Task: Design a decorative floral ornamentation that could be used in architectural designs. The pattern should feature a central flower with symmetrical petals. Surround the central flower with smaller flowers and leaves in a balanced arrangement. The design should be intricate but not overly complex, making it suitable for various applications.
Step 1464:
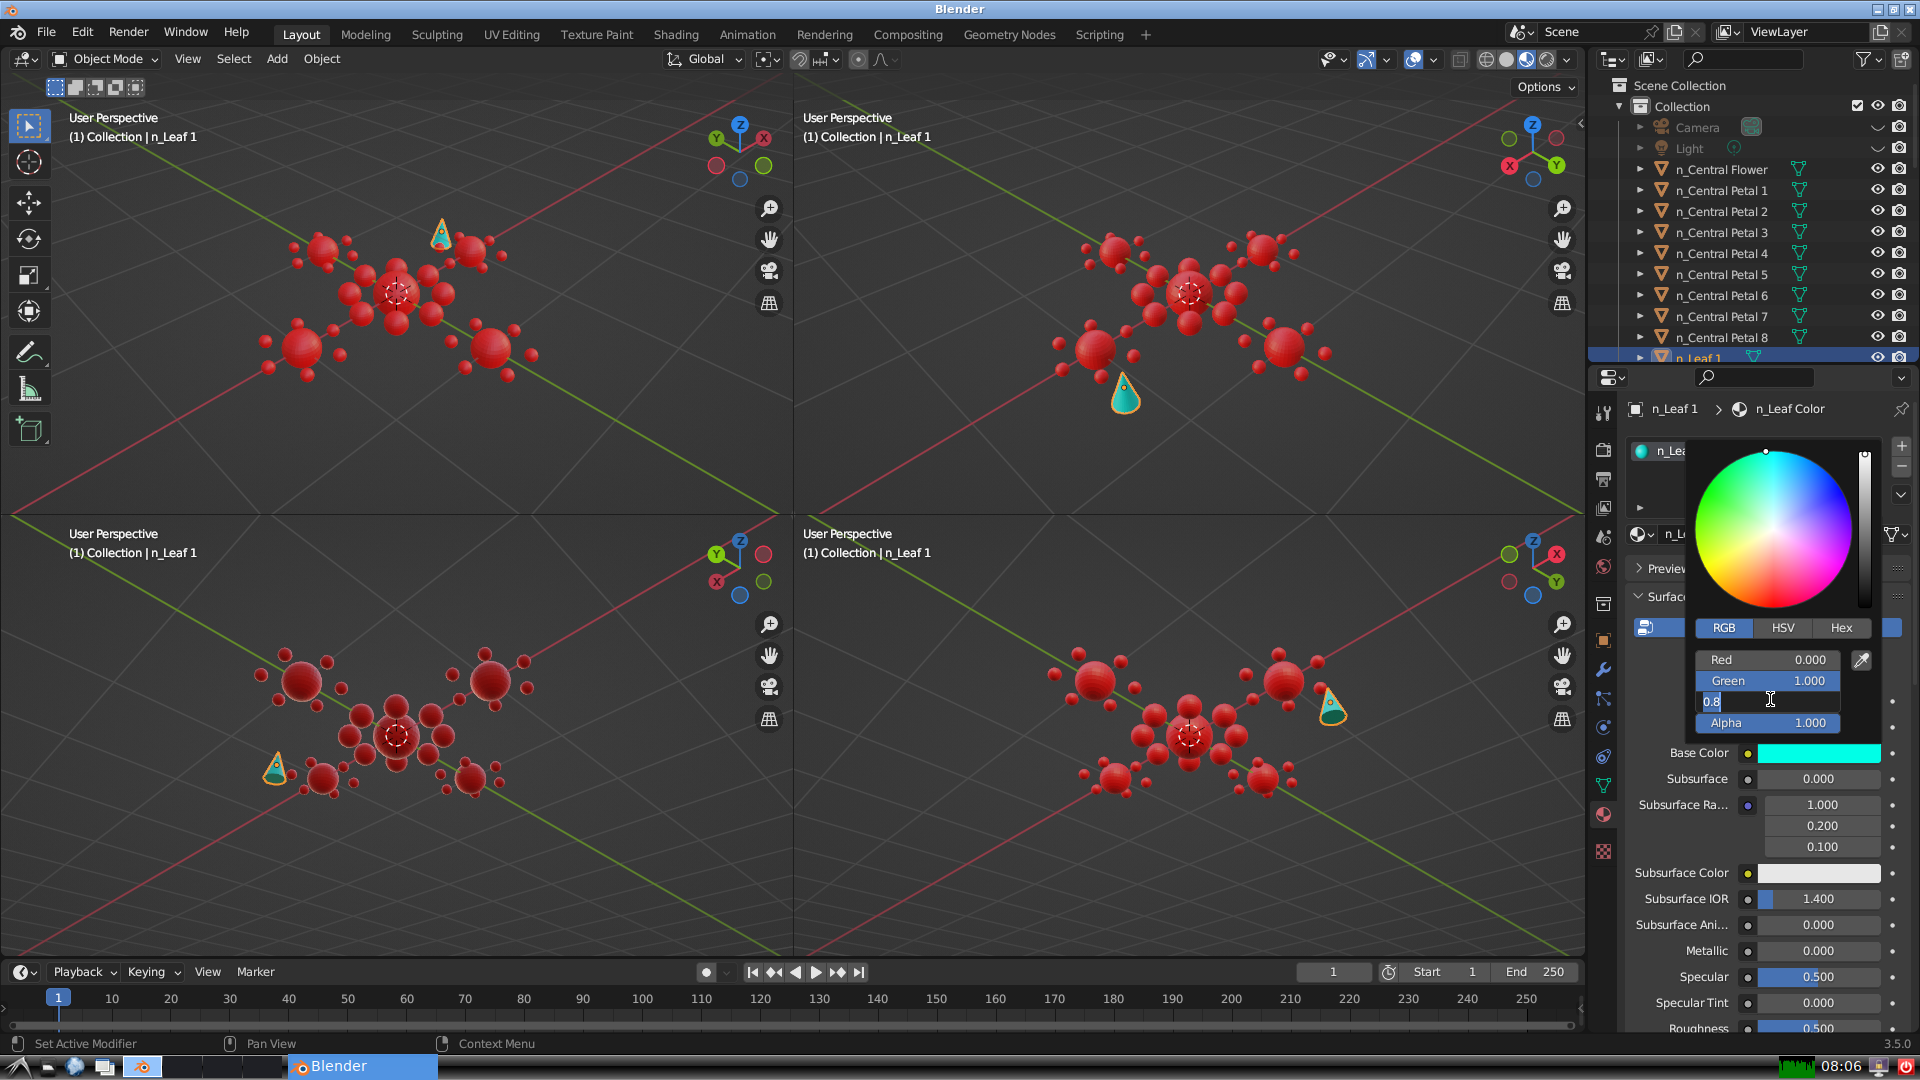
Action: input_text: 0.0